Question: I have this small section of code which is loading variables into a database table.
As you can see '$insertResult' is not output so it fails in the if statement where if all went as planned it would not:

It should query the table with '$topInsert' and load the variables into the table topics.
'''
$topName = $_POST['topName'];
$topCat = $_POST['topCat'];
$loggedUser = $_SESSION['loggedUser'];
echo $topCat;
$userID = "SELECT ID FROM users WHERE username = '$loggedUser'";
$getID = mysqli_query($connect, $userID);
$rowID = mysqli_fetch_array($getID);
$userID = $rowID['ID'];
echo $userID;
$topInsert = "INSERT INTO topics(topicSubject, topicDate, topicCat, topicBy) VALUES('$topName', NULL, '$topCat', '$userID')";
$insertResult = mysqli_query($connect, $topInsert);
if(!$insertResult){
echo "<p style='margin-top: 75px;'>Error: Data could not be loaded to the database. Please try again.</p>";
$sqlRoll = "ROLLBACK;";
$rollResult = mysqli_query($connect, $sqlRoll);
}
'''
By this point I am pretty sure that all of the data types in the table correspond correctly with what I am trying to enter but cannot figure out what is not working correctly.
I have struggled with this since yesterday and have decided I need some help pinpointing which bit of code is failing.
Please feel free to ask for more information to be posted in case I have missed anything.
I appreciate any replies.
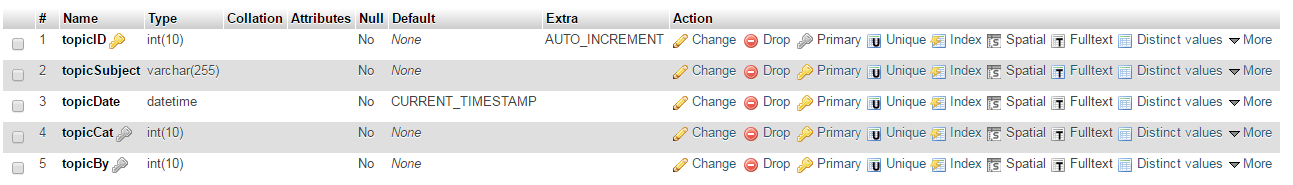
Answer: Set topicDate column to allow NULL Values in PHPADMIN or don't put NULL in the query